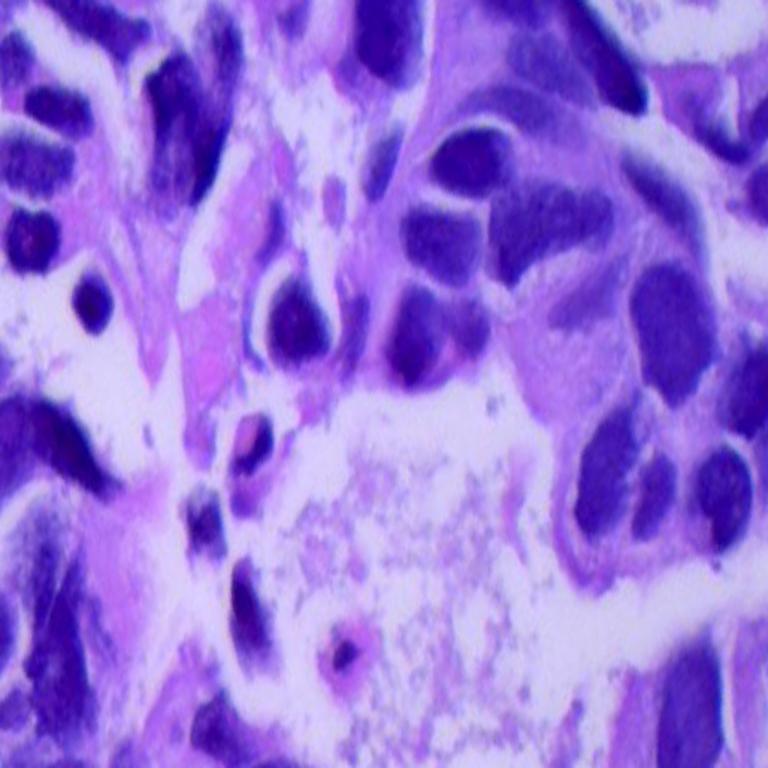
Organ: lung
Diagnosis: adenocarcinomas